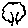
Label: tree